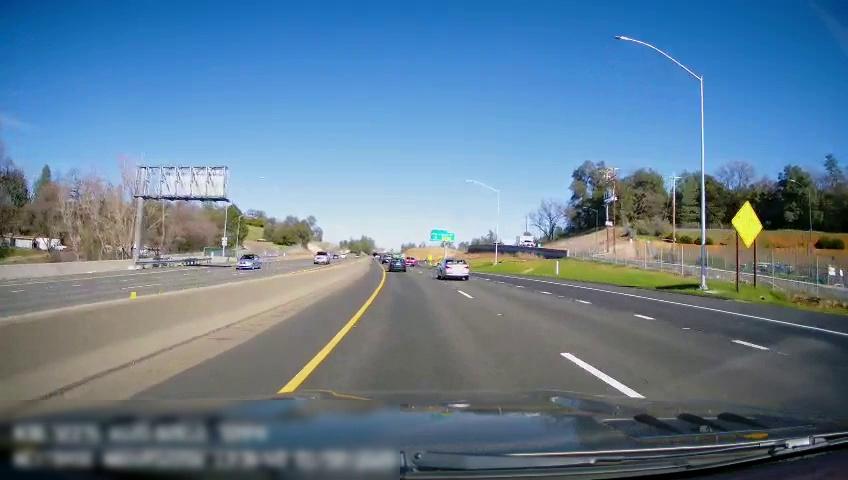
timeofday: Day
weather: Sunny
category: Drivable Space
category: Drivable Space
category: Drivable Space
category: Vehicles | SUV
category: Vehicles | Car
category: Vehicles | Truck
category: Vehicles | Car
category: Vehicles | Car
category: Vehicles | SUV
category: Lanes | Current Lane
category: Lanes | Current Lane
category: Lanes | Alternate Lane
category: Lanes | Alternate Lane
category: Lanes | Opposite Lane
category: Lanes | Opposite Lane
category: Traffic | Signs
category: Traffic | Signs